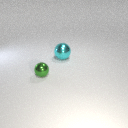
small green metal sphere to the left of large cyan metal sphere